Question: I want to load a jpeg2000 image (.jp2) using Java JAI.
I'm already using an older JAI version which still supports the jpeg2000. I downloaded these images from scihub.copernicus.eu. These files are rather big (up to 100 MB). I tried several different approaches:
1. With java the standard way works like that: public class Main {
public static void main(String[] args) throws IOException {
String path = "C:\temp\B2.jp2";
File inputFile = new File(path);
Image result = ImageIO.read(inputFile);
}
}
The exception occurs with the following stacktrace:
'''
Exception in thread "main" java.lang.RuntimeException: An uncaught runtime exception has occurred
at com.sun.media.imageioimpl.plugins.jpeg2000.J2KReadState.initializeRead(J2KReadState.java:708)
at com.sun.media.imageioimpl.plugins.jpeg2000.J2KReadState.<init>(J2KReadState.java:209)
at com.sun.media.imageioimpl.plugins.jpeg2000.J2KImageReader.read(J2KImageReader.java:449)
at javax.imageio.ImageIO.read(ImageIO.java:1448)
at javax.imageio.ImageIO.read(ImageIO.java:1308)
at Main.main(Main.java:16)
Caused by: java.io.IOException: File too long.
at jj2000.j2k.fileformat.reader.FileFormatReader.readFileFormat(FileFormatReader.java:207)
at com.sun.media.imageioimpl.plugins.jpeg2000.J2KReadState.initializeRead(J2KReadState.java:418)
... 5 more
'''
I expected to get a BufferedImage of the JPEP2000 File.
1. This is the default way of the JAI to load pictures. public class Main {
public static void main(String[] args) throws IOException {
String path = "C:\temp\B2.jp2";
File inputFile = new File(path);
RenderedOp image = JAI.create("fileload", inputFile.getPath());
Image result = image.getAsBufferedImage();
}
}
However the variable image doesn't contain any data:

The method getAsBufferedImage() throws the following exception:
'''
Exception in thread "main" java.lang.RuntimeException: - Unable to render RenderedOp for this operation.
at javax.media.jai.RenderedOp.createInstance(RenderedOp.java:827)
at javax.media.jai.RenderedOp.createRendering(RenderedOp.java:867)
at javax.media.jai.RenderedOp.getColorModel(RenderedOp.java:2242)
at javax.media.jai.PlanarImage.getAsBufferedImage(PlanarImage.java:2498)
at javax.media.jai.PlanarImage.getAsBufferedImage(PlanarImage.java:2546)
at Main.main(Main.java:15)
'''
Any other picture format works fine. What JAI libs are you using in order to load JPEG2000 files? Javax or the libs provided by github or any other? What does your code look like?
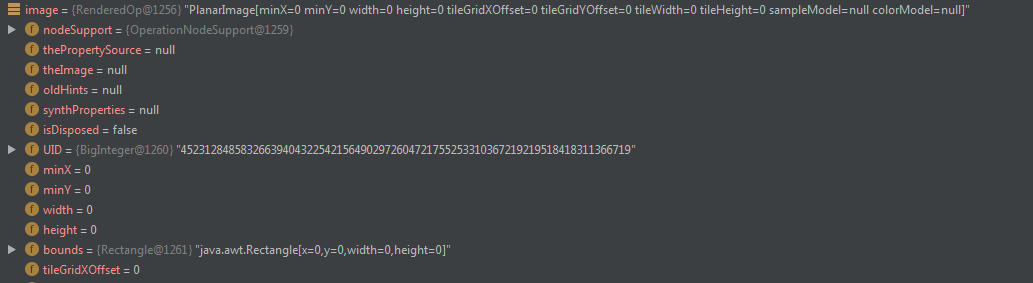
Answer: I think the "problem" is the specific file(s) that you are trying to read. And it's not really the file size that is too large, but one of the "boxes" size.
The JPEG 2000 file format is based on <URL>.
You might have better luck with the native JAI plugins for JPEG 2000, or another (native) implementation.
As the ISO BMFF is well documented, it might be possible to fix or patch the JAI 'FileFormatReader' class to support these extended boxes.